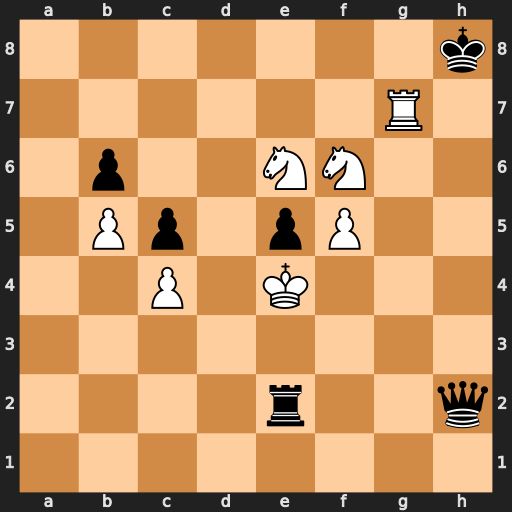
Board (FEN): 7k/6R1/1p2NN2/1Pp1pP2/2P1K3/8/4r2q/8
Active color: w
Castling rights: -
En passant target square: -
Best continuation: Kd5 Rd2+ Kc6